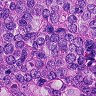
Metastatic tissue present: yes